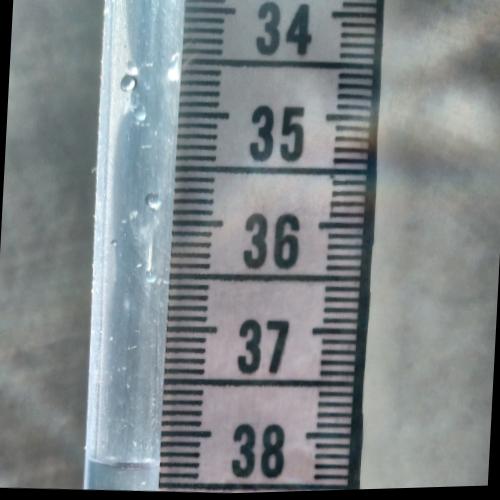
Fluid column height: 38.3 cm